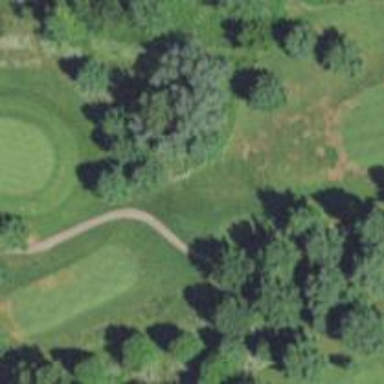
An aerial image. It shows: Well-maintained footway with grade1 tracktype. It resembles path in golf course.